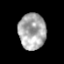
Tissue: prostate
Cell type: T cells
Senescence score: 0.2962
Nuclear area (px): 957
Mean DAPI intensity: 171.075